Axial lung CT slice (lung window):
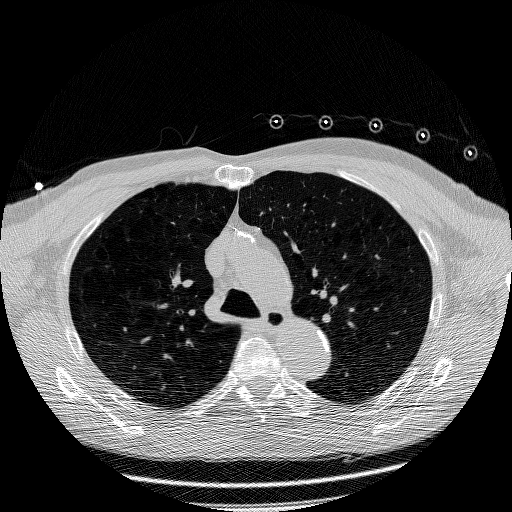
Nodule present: no